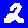
Digit: 2